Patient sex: M
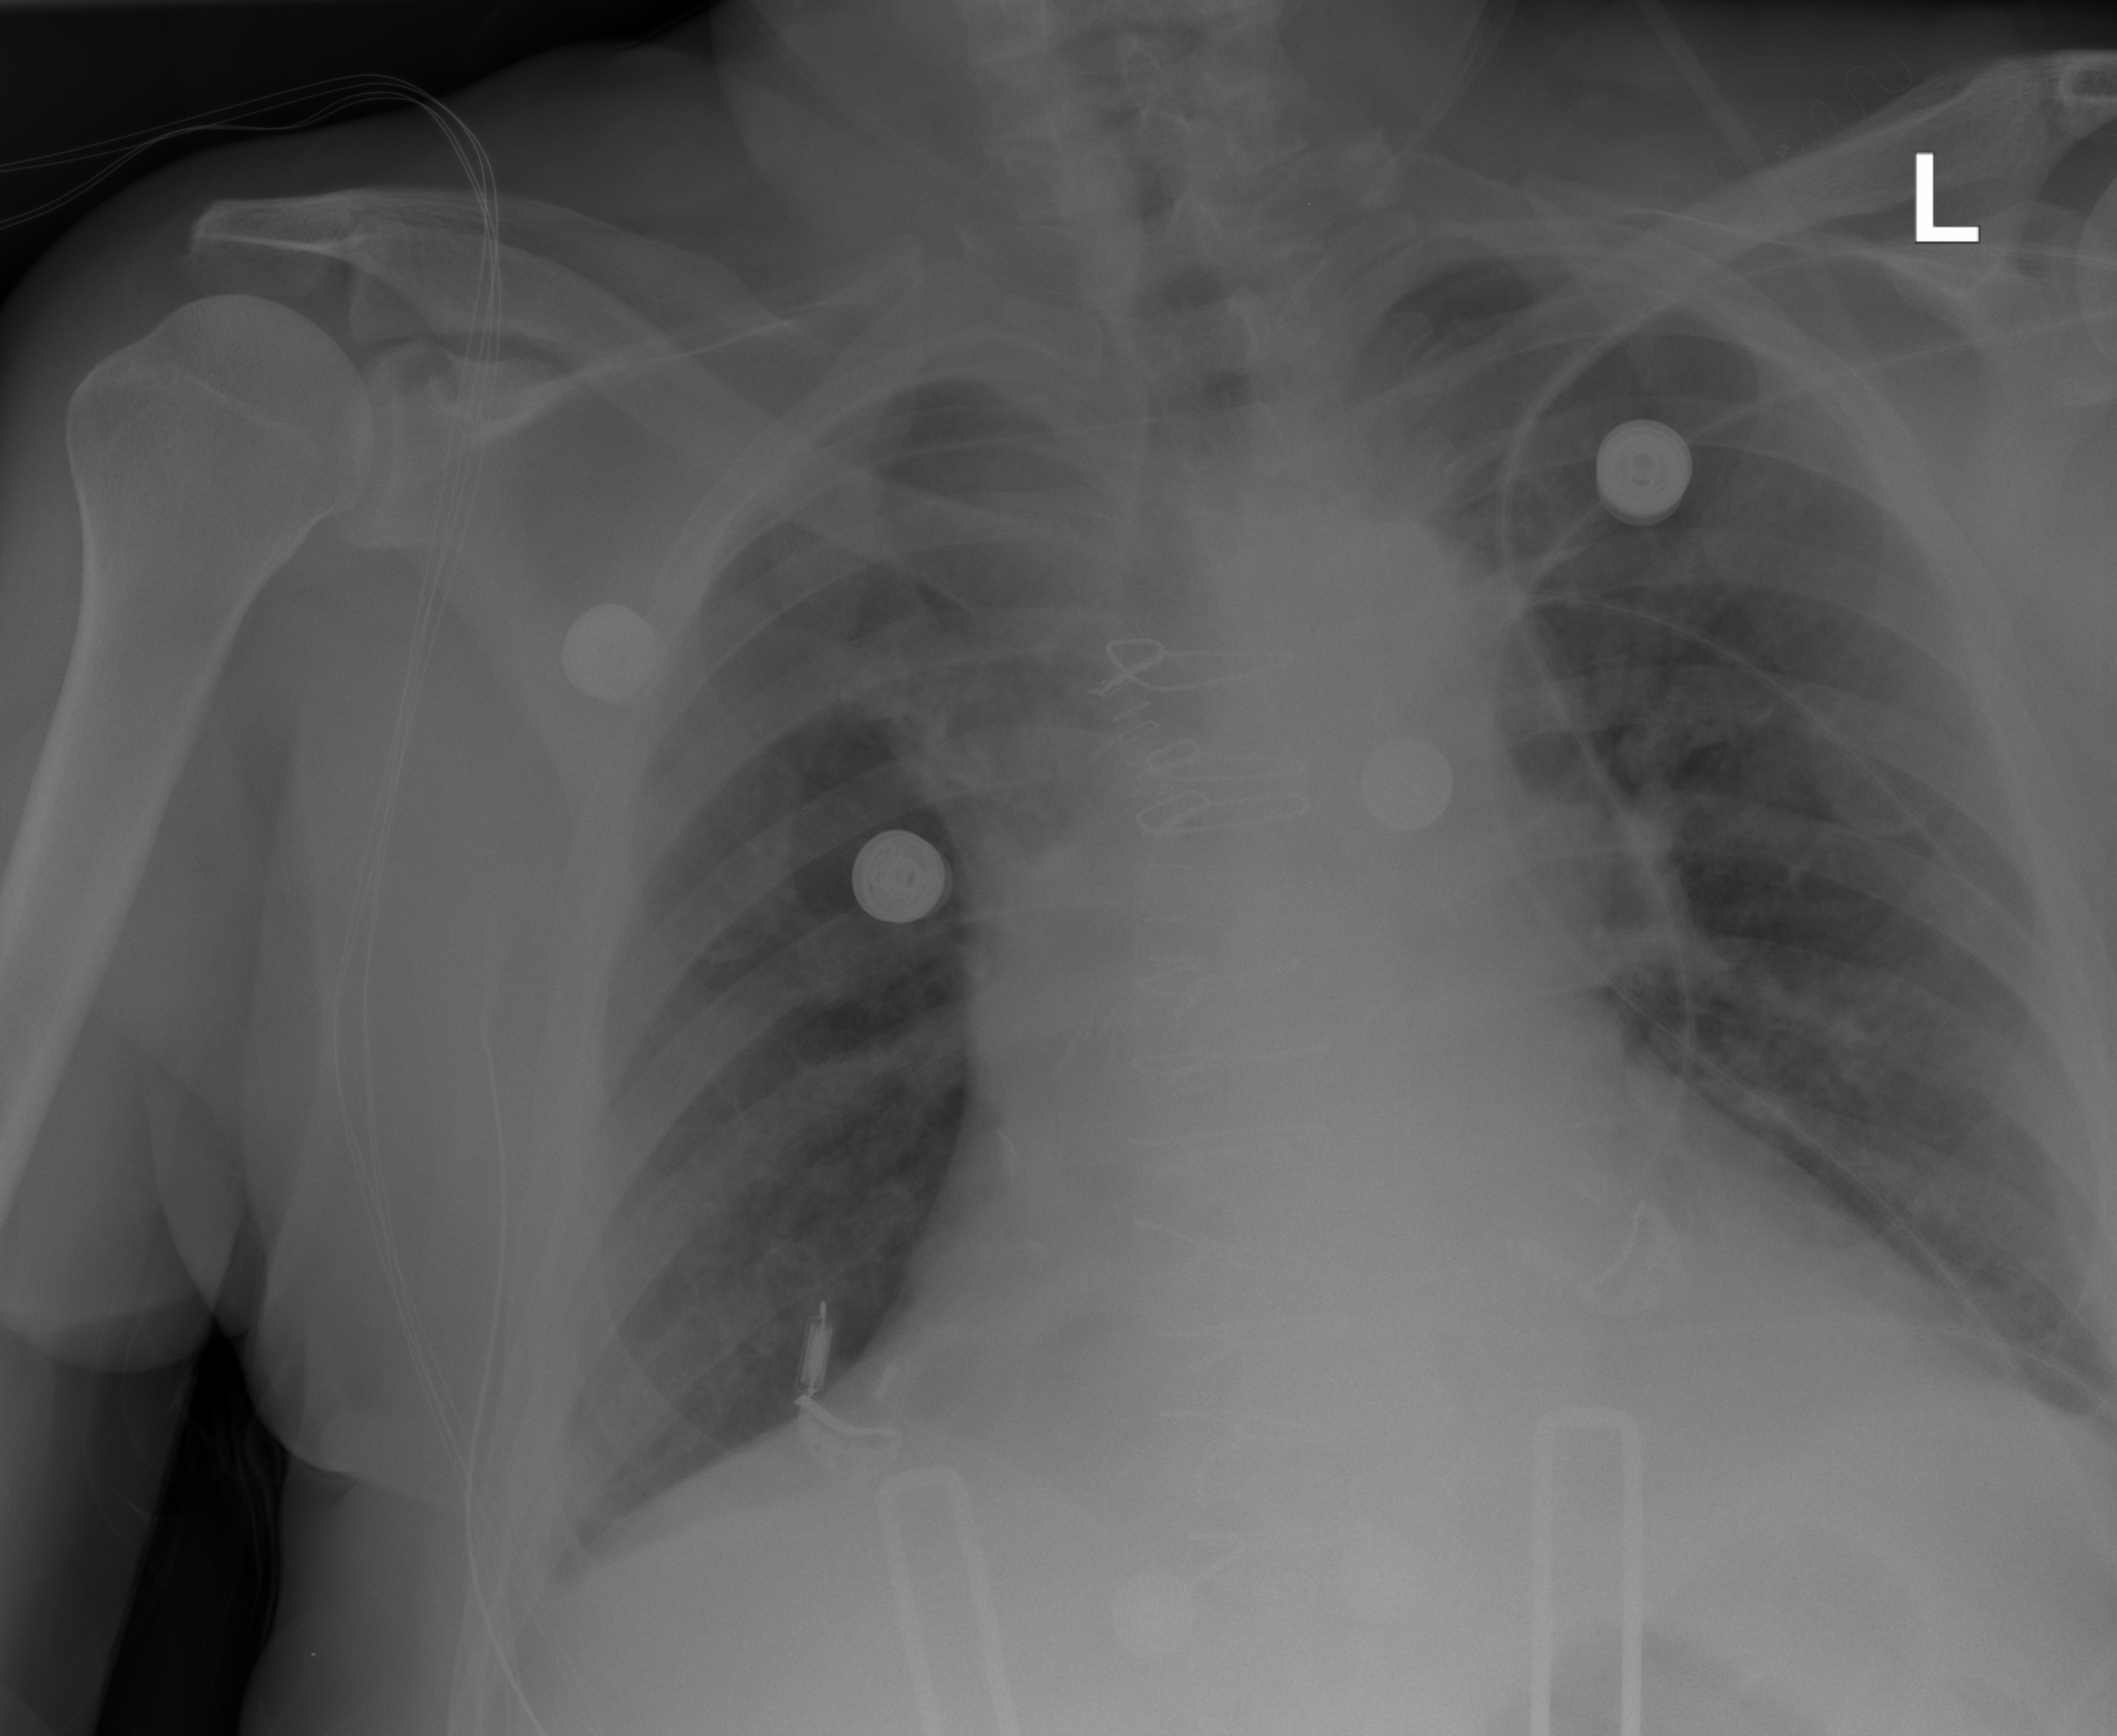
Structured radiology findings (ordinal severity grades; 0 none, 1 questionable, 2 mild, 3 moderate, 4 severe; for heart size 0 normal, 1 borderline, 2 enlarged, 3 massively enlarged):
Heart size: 2
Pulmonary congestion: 0
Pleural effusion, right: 0
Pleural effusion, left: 0
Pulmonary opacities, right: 0
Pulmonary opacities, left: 0
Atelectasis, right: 2
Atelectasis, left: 2